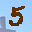
Label: 5